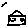
Label: house